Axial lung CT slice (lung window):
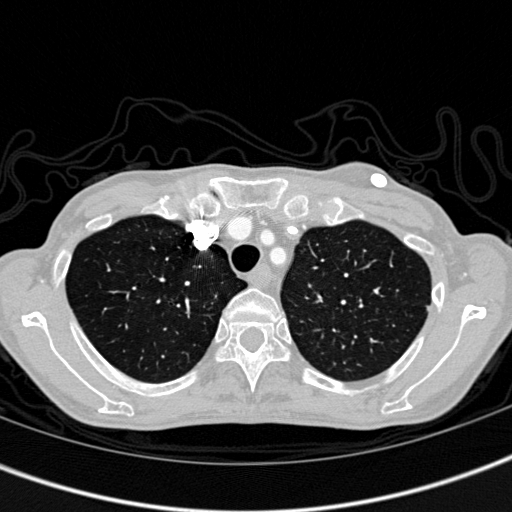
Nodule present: no